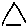
Label: triangle